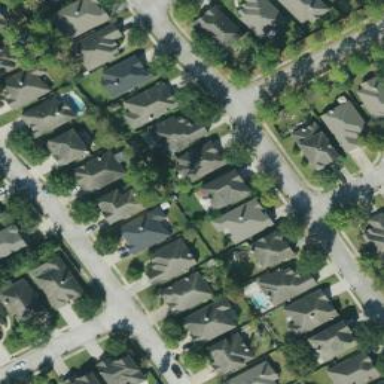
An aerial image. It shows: Neighborhood.